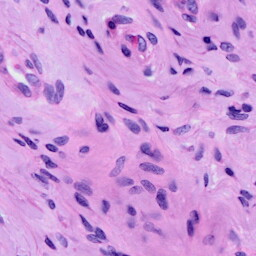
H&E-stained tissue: Cervix